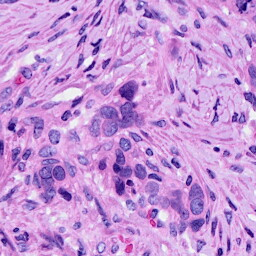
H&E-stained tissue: Ovarian